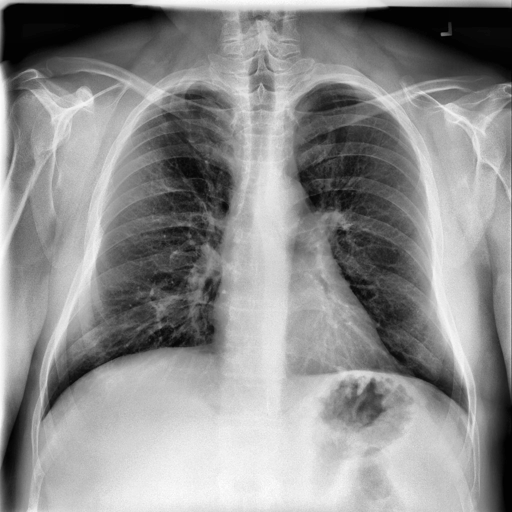
Finding: NORMAL